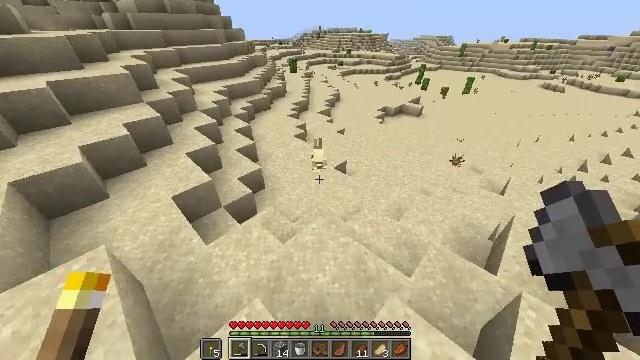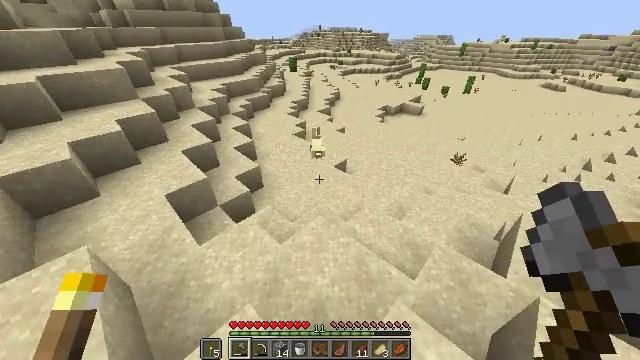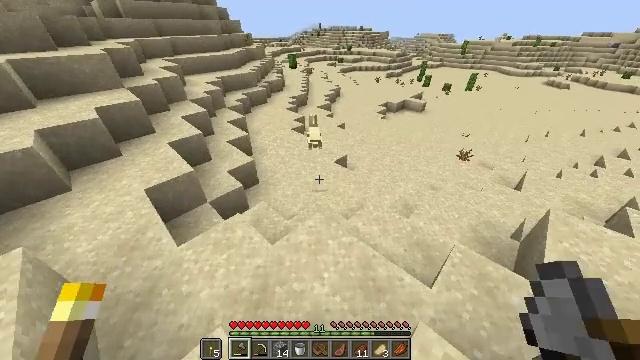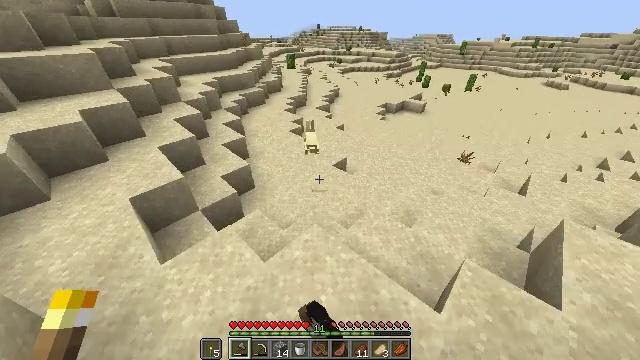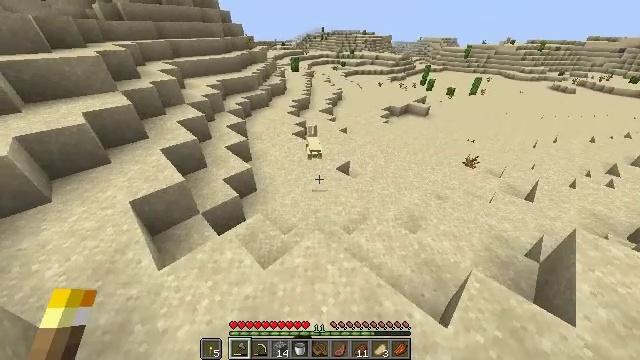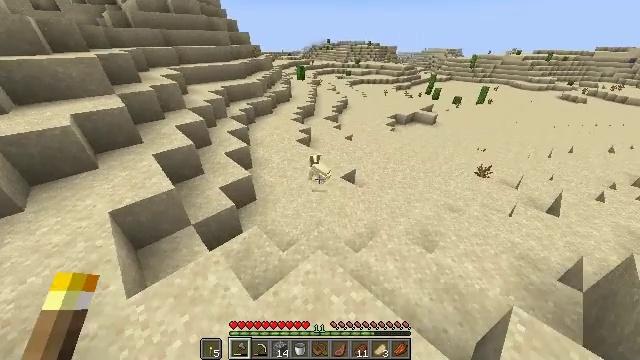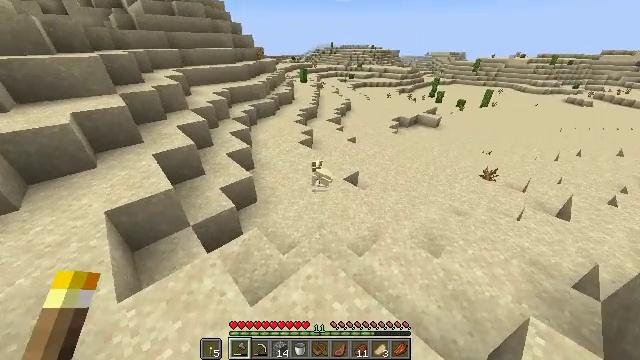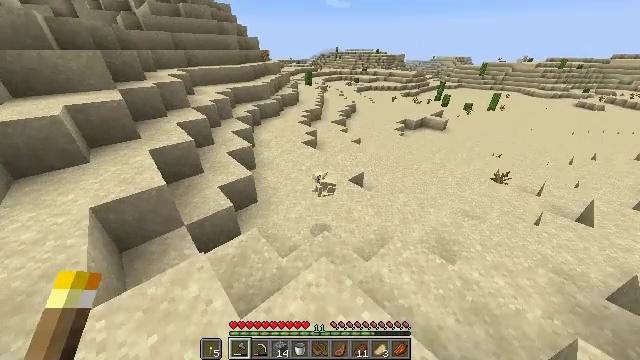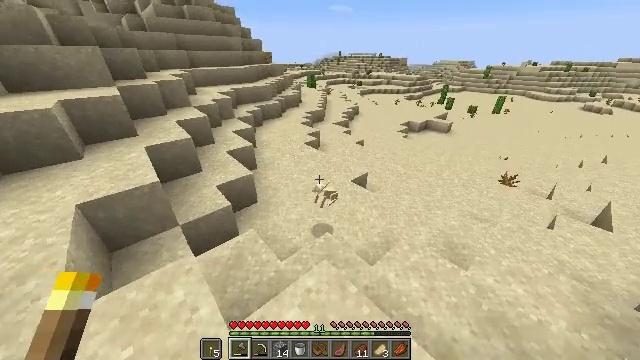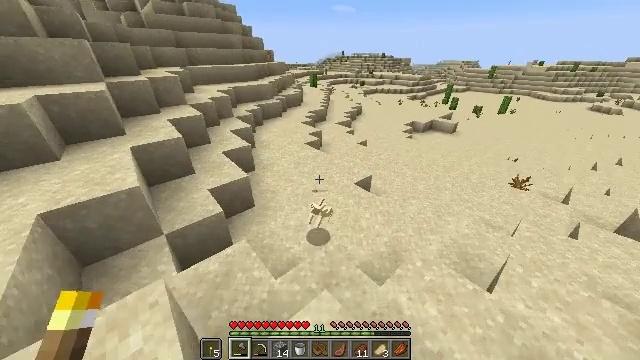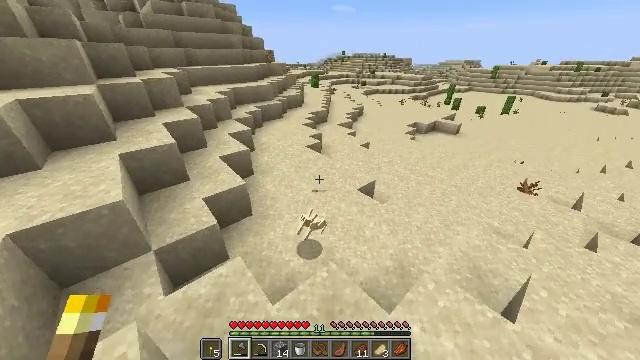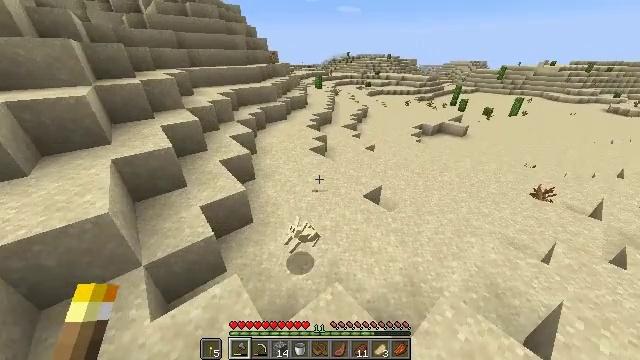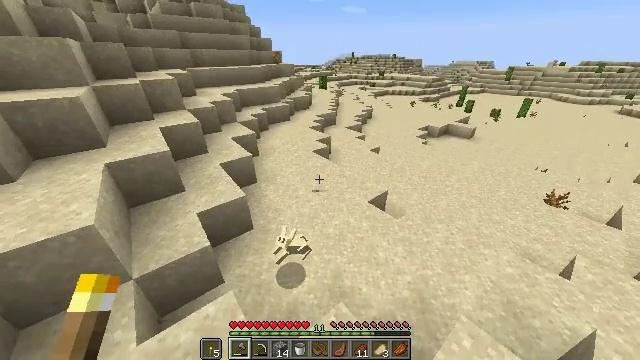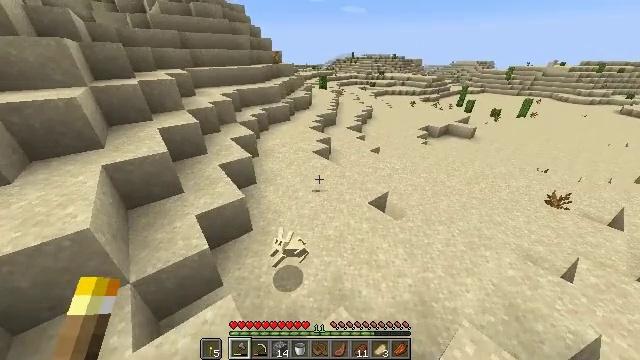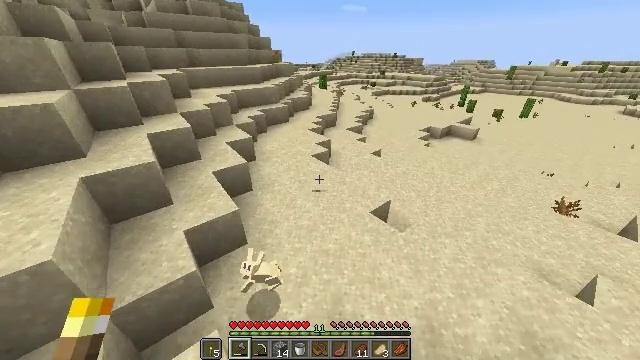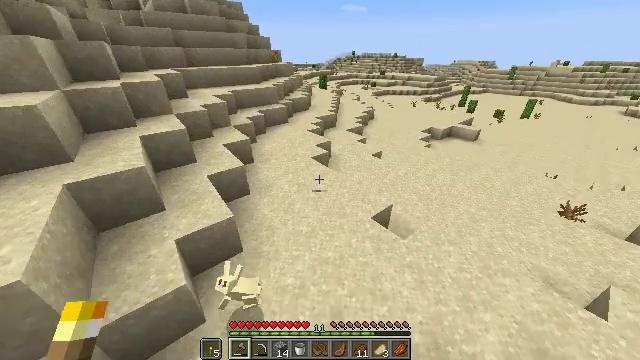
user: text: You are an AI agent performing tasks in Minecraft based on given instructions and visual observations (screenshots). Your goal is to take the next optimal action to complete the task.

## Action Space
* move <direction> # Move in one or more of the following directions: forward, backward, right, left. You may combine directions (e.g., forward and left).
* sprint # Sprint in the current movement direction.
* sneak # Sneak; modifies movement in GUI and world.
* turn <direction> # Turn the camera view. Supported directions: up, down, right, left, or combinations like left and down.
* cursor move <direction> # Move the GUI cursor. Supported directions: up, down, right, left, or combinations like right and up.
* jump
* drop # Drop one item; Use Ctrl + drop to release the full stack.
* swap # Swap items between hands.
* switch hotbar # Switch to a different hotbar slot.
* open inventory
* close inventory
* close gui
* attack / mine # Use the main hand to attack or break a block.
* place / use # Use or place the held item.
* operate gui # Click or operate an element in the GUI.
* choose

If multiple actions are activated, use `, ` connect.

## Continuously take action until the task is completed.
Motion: motion action
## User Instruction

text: Combat the rabbit.
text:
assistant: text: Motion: move forward, sprint
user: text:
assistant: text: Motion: move forward, sprint, attack / mine
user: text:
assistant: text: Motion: move forward, sprint, attack / mine
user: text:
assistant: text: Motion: move forward, sprint, attack / mine
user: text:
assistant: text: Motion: move forward, sprint, turn left and up
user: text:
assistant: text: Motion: move forward, sprint
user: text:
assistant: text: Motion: move forward, sprint, turn left and up
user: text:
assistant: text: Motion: move forward, sprint
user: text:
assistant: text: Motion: move forward, sprint
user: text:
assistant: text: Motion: move forward, sprint
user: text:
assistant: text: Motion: move forward, sprint, turn left
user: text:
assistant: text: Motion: move forward, sprint, turn left
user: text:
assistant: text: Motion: move forward, sprint
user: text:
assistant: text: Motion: move forward, sprint
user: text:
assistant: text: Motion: move forward, sprint
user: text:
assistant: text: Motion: move forward, sprint, turn left and down
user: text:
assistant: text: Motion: move forward, sprint, turn left and down
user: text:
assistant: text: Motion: sprint, turn left and down, attack / mine
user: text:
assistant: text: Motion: turn left, attack / mine
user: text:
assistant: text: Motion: turn left and up, attack / mine
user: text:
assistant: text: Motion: turn left and up
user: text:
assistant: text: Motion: turn left and up
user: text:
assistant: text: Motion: turn left and up
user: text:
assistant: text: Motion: turn up, attack / mine
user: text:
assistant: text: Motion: turn up, attack / mine
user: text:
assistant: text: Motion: turn left and up, attack / mine
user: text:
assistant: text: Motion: turn left and up
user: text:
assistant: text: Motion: attack / mine
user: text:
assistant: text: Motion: attack / mine
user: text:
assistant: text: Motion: turn right and up, attack / mine